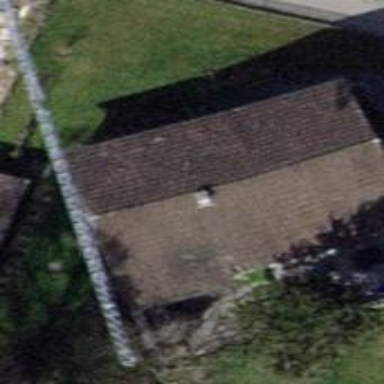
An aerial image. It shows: Detached building with gabled roof.